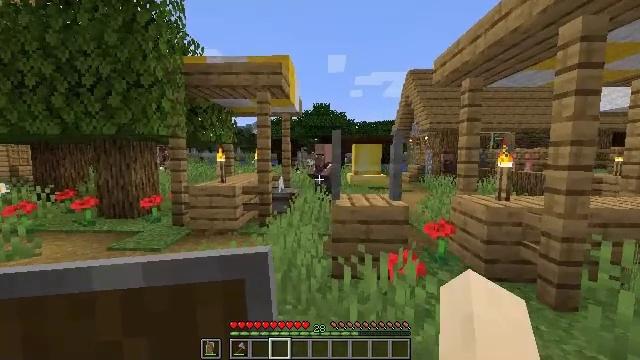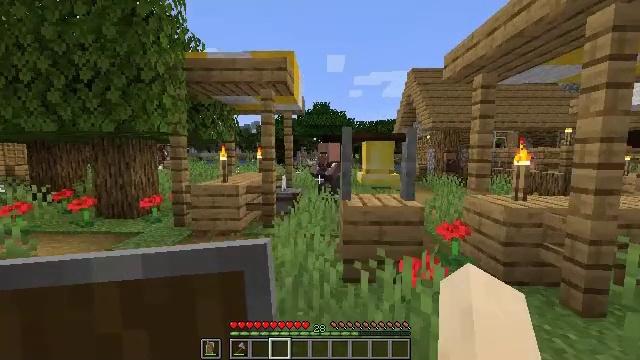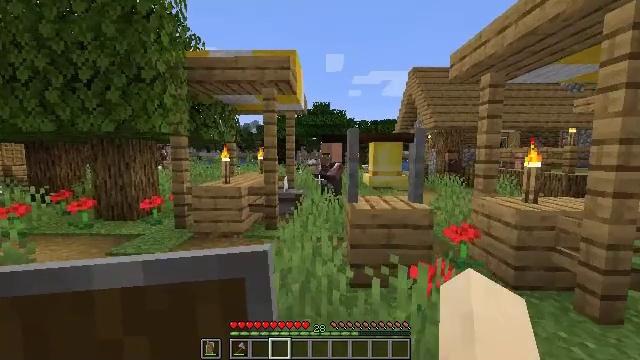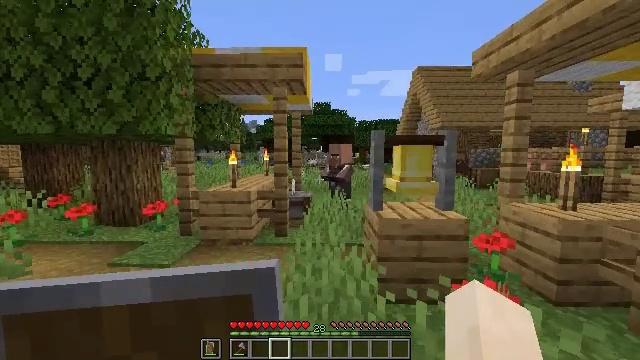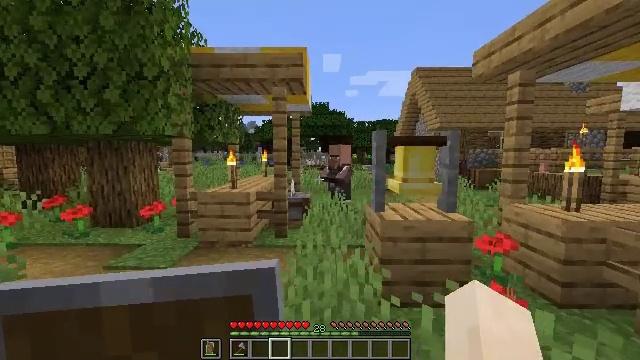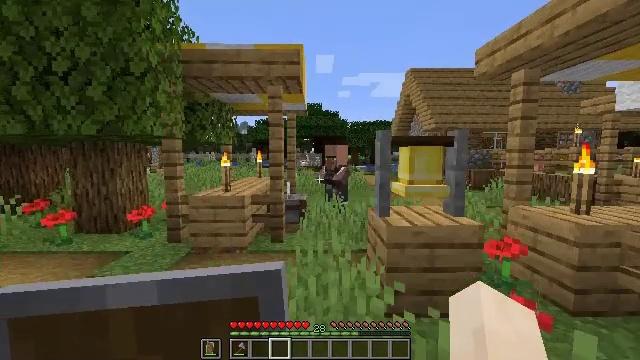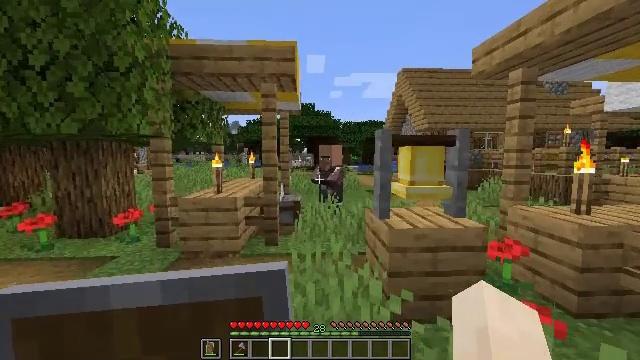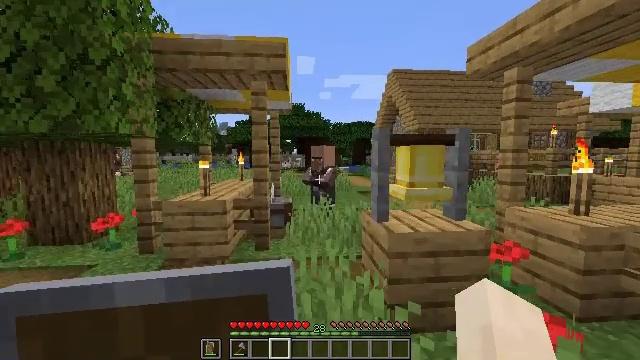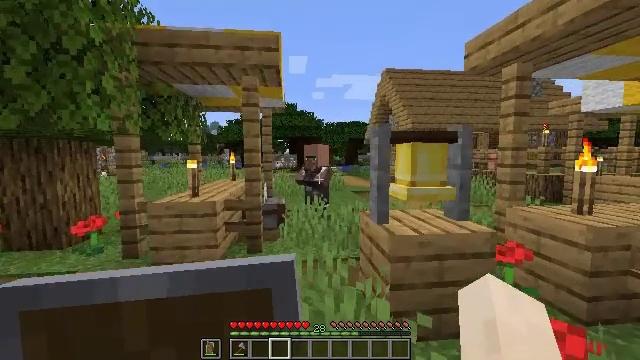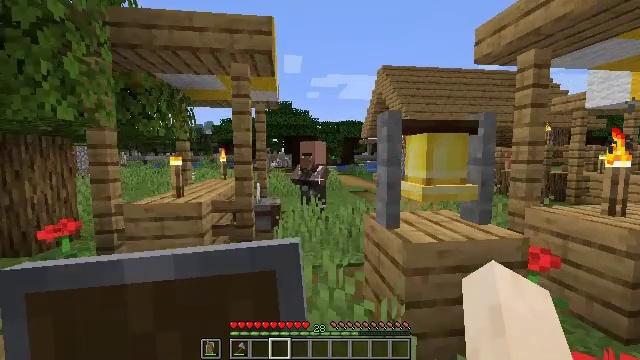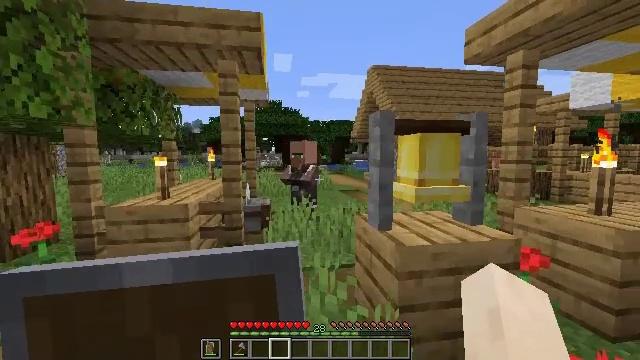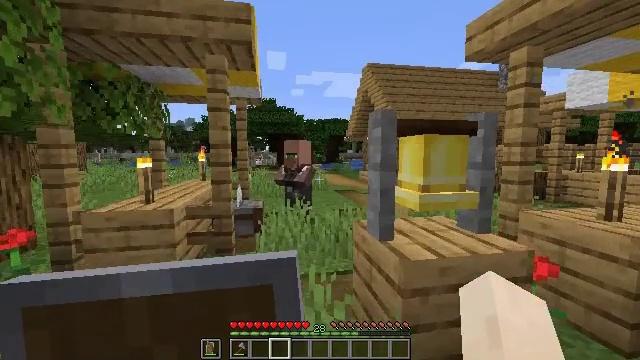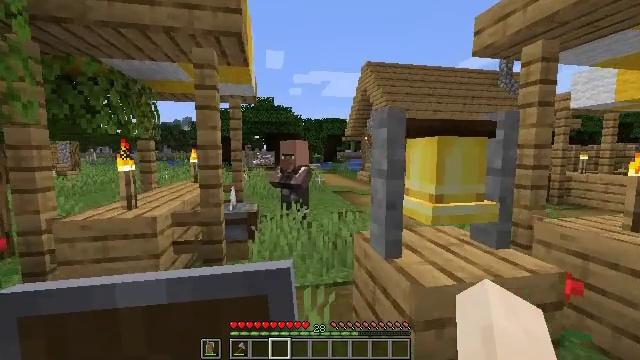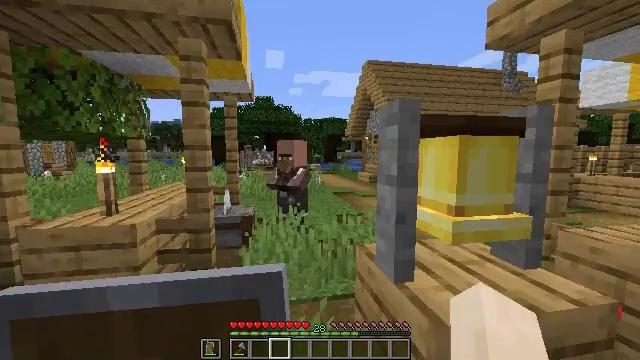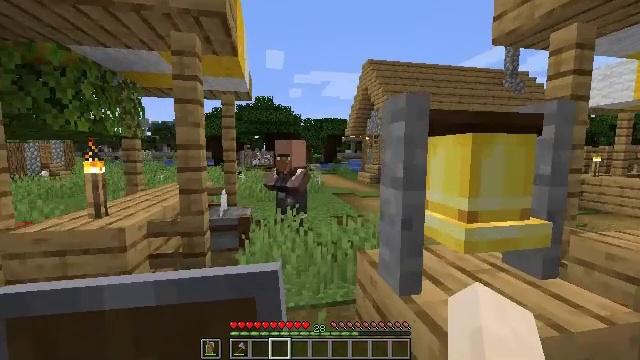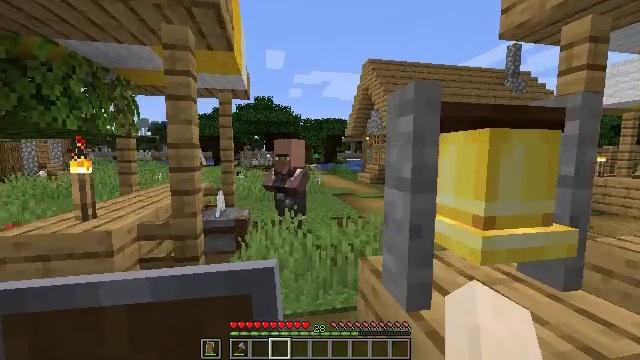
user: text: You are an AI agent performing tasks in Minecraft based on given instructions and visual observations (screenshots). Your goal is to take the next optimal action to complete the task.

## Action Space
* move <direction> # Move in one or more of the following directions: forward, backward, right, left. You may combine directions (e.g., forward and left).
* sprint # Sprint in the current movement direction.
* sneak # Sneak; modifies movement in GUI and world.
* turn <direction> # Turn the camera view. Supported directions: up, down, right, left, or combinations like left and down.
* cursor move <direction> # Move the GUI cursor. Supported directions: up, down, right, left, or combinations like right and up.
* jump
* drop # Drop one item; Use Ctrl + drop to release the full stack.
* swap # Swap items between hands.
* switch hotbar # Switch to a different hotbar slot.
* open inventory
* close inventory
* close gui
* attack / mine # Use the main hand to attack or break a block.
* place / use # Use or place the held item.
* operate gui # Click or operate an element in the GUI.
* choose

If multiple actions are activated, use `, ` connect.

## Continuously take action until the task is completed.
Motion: motion action
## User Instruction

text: Gather smooth stone from the ground.
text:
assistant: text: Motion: move forward and move left
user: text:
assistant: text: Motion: move forward and move left
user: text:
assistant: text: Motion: move forward and move left
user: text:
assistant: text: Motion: move forward and move left
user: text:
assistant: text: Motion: move forward and move left, turn right
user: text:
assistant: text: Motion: move forward, turn right
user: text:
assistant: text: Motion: move forward, turn right
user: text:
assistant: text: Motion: move forward, turn right
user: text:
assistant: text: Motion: move forward, turn right
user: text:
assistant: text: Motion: move forward, turn right
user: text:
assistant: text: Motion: move forward, turn right
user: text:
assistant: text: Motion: move forward
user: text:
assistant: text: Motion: move forward
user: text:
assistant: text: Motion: move forward
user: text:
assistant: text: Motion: move forward
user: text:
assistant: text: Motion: move forward
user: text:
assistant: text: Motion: move forward
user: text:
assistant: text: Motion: move forward
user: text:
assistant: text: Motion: move forward, turn left
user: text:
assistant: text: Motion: move forward, turn left and up
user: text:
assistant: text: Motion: move forward, turn left
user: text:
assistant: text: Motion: move forward
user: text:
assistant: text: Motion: move forward
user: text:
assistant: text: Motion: move forward
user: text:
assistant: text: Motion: move forward
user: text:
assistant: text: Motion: move forward
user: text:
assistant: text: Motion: move forward
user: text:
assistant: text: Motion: move forward
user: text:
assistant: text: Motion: move forward, use / place
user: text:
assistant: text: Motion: move forward, use / place